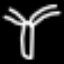
Label: palm tree